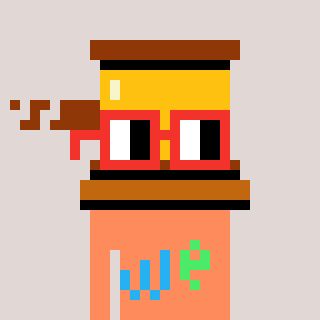
a pixel art character with square red glasses, a gavel-shaped head and a peachy-colored body on a warm background